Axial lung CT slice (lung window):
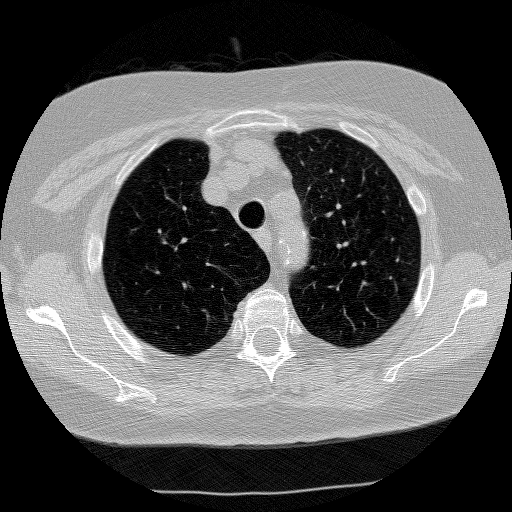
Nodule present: no